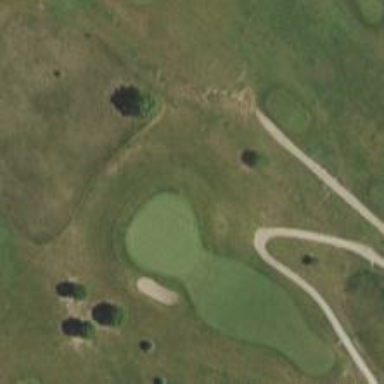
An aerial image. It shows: View of golf hole.